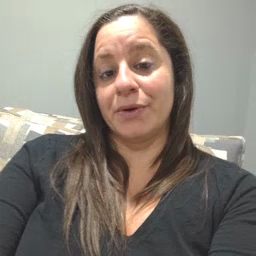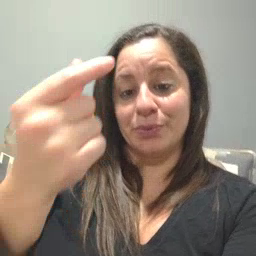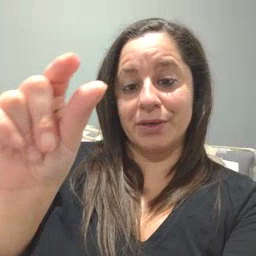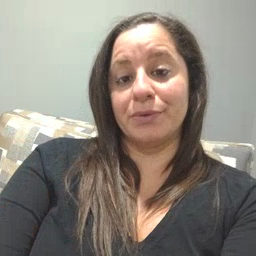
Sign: green